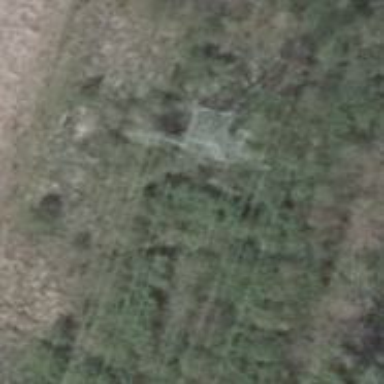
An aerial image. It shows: Power tower.